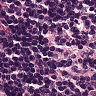
Metastatic tissue present: no